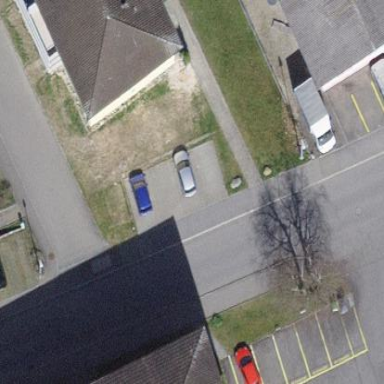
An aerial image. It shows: Street side parking area.